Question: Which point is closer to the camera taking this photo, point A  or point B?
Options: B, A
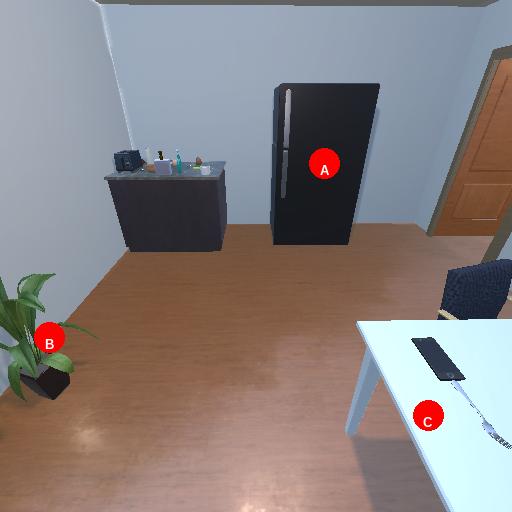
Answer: B